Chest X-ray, PA view. Patient: 12 years old, sex M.
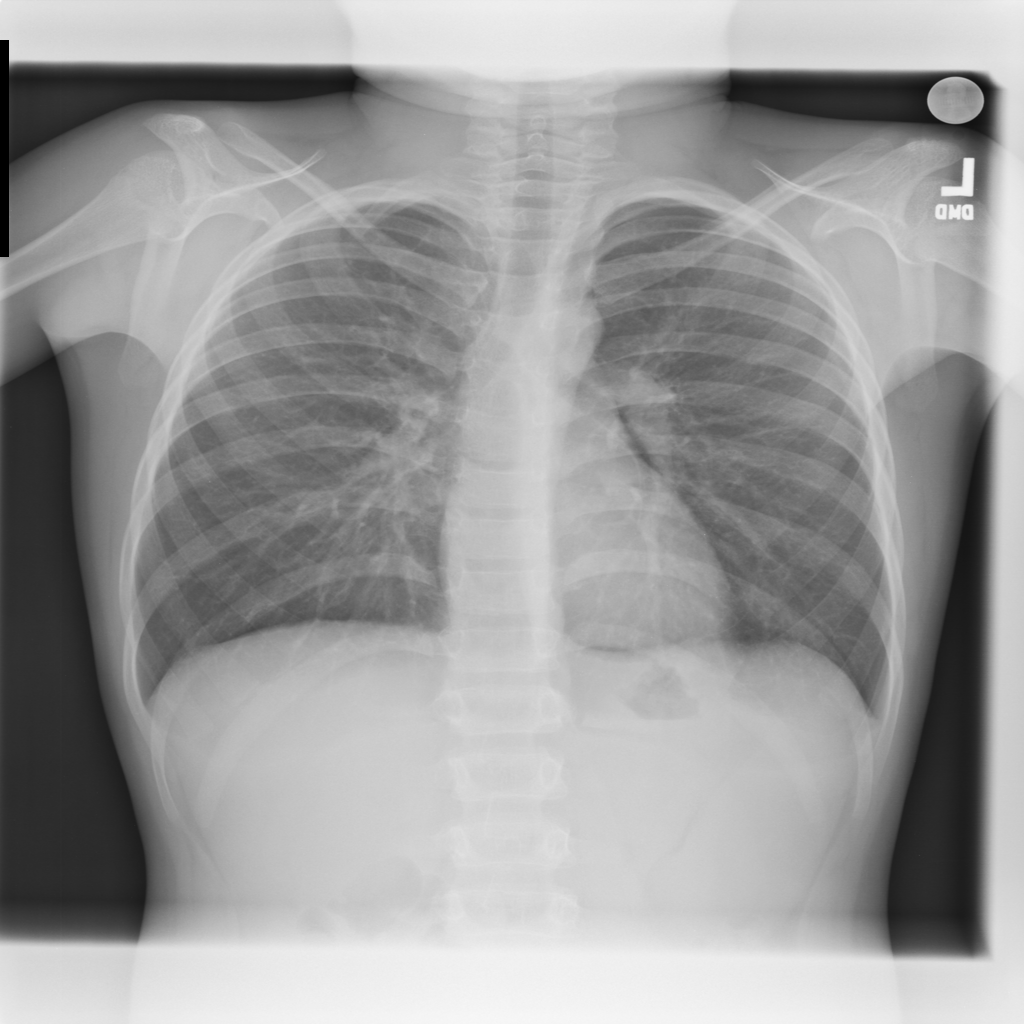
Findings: No Finding